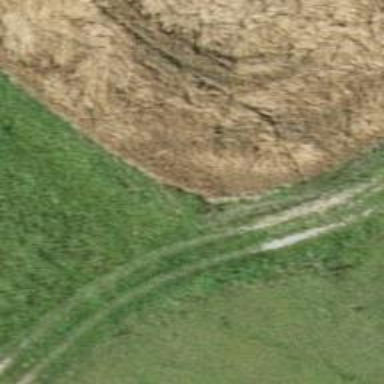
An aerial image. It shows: Grassy track.